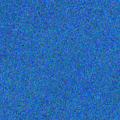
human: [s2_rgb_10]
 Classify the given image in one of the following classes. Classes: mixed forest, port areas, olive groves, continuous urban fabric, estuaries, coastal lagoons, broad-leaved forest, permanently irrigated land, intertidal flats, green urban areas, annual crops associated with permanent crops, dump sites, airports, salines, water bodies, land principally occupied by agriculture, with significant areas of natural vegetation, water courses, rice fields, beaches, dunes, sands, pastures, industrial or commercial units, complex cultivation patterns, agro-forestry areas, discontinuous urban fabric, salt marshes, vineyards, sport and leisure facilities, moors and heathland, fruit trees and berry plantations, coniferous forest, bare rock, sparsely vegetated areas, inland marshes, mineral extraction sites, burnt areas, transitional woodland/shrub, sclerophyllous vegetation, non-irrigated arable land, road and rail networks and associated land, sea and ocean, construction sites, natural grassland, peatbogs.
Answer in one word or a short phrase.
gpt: sea and ocean